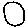
Label: circle